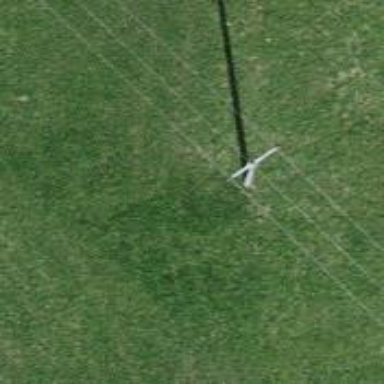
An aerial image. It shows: Power pole.